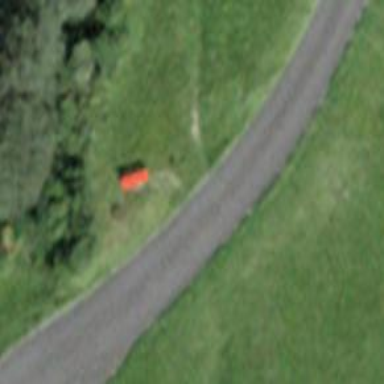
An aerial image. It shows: Bench for seating.